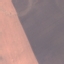
Land use / land cover class: AnnualCrop